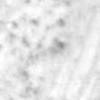
Label: no_change